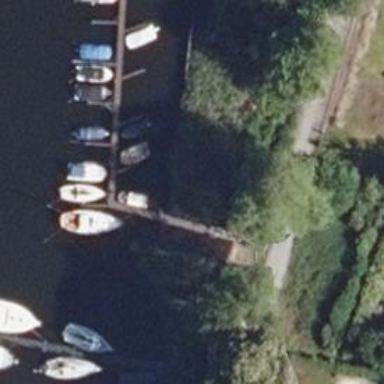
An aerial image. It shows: Man-made pier.